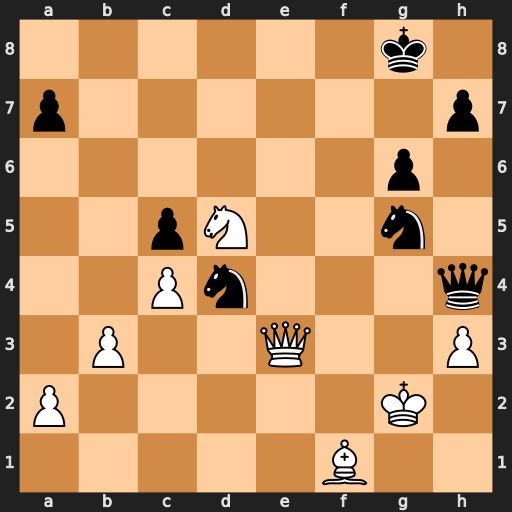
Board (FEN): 6k1/p6p/6p1/2pN2n1/2Pn3q/1P2Q2P/P5K1/5B2
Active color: w
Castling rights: -
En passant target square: -
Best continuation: Qe8+ Kg7 Qe7+ Nf7 Qxh4